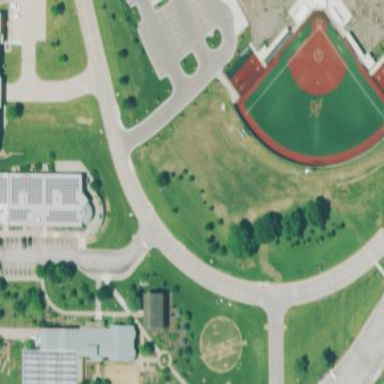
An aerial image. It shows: Softball pitch for leisure land activities.